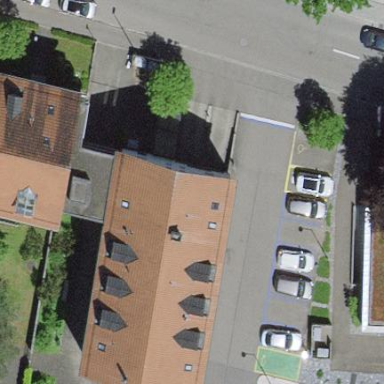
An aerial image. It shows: Image showing building with apartments.